Interaction volume radius: 5 \u00c5
Interaction volume height: 15 \u00c5
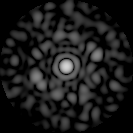
Disorder parameter: 0.8379